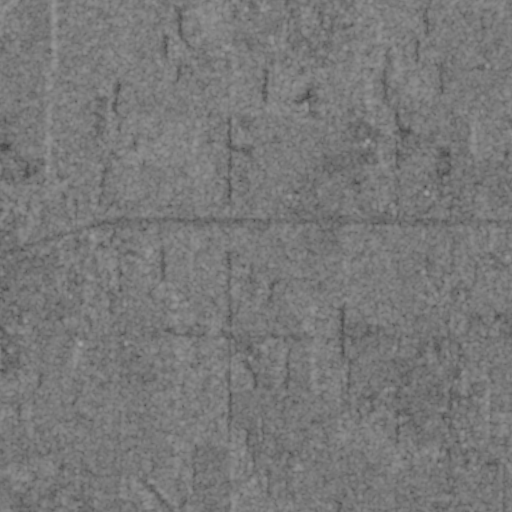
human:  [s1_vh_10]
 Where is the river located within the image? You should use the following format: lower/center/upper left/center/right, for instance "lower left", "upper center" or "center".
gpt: The river is located in the right of the image.
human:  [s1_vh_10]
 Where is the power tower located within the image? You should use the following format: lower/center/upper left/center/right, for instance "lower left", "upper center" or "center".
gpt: There is no power tower in the image.

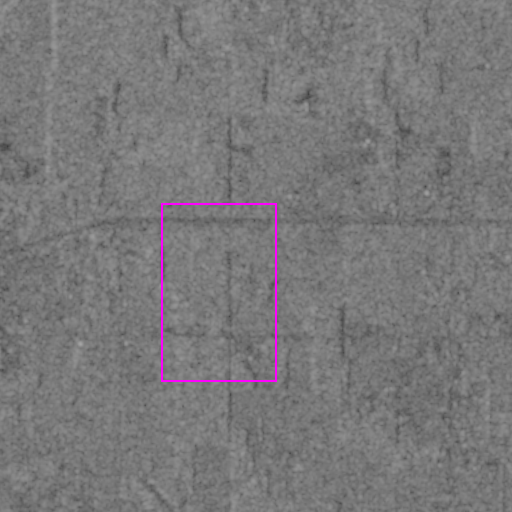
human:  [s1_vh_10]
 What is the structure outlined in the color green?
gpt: There is no green outline.
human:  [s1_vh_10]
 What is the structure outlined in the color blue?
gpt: There is no structure outlined in blue.